Question: I have an HTML page (OK, ASP.NET) with a <URL> control.
'''
<asp:GridView ID="DocGrid" ShowFooter="True" AutoGenerateColumns="False" runat="server" DataKeyNames="doc_id,req_id,doc_name,doc_path" BorderStyle="Solid" BorderWidth="1px" BorderColor="Silver" Width="500px" BackColor="White">
<Columns>
<asp:TemplateField HeaderStyle-HorizontalAlign="Left" HeaderText="Document">
<ItemTemplate>
<asp:HyperLink ID="HyperLink1" Text='<%# Bind("doc_name") %>' NavigateUrl='<%# Bind("doc_path") %>' Target="_blank" runat="server"></asp:HyperLink>
</ItemTemplate>
<FooterTemplate>
<asp:FileUpload ID="fuFooter" runat="server" Width="350px" />
</FooterTemplate>
</asp:TemplateField>
</Columns>
</asp:GridView>
'''
That isn't all of the HTML, but it should be everything needed to understand the question.
In VB code behind, the uploaded files are correctly saved using this bit of code:
'''
Dim fuFooter As FileUpload = CType(DocGrid.FooterRow.FindControl("fuFooter"), FileUpload)
If (fuFooter.HasFile) Then
Dim uploadDir As String = Server.MapPath(VIRTUAL_REC_DOCS)
If Not String.IsNullOrEmpty(uploadDir) Then
Dim item As New ReqDoc()
item.doc_name = fuFooter.FileName
item.doc_path = uploadDir & fuFooter.FileName
fuFooter.SaveAs(item.doc_path)
item.req_id = Request.QueryString("Req_id")
DocReqManager.insertReqDoc(item)
bindDocGridgrid()
End If
Else
lblMessage.Text = "No file attached."
End If
'''
The files do, in fact, upload to my 'VIRTUAL_REC_DOCS' folder and saves to the database.
After data binding, the items display in the form's HyperLink control.

For whatever reason, clicking the HyperLink does open the item.
Is there a problem with the way the NavigateUrl is displaying the path or is something else going on?
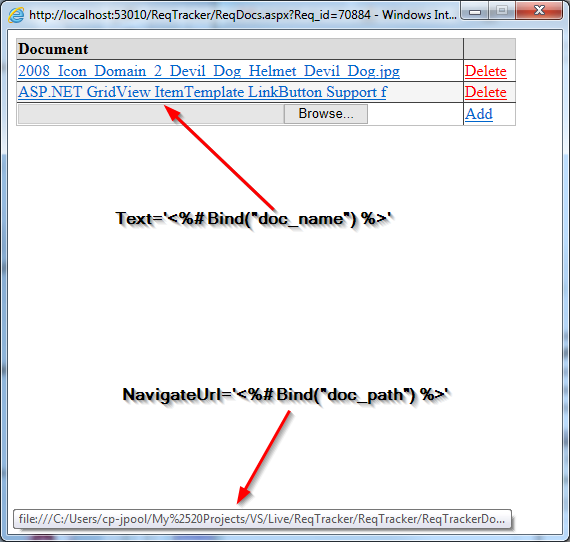
Answer: You're using a physical path but you need to use the file Url. 'NavigateUrl' should be something like
'''
NavigateUrl='<%# YourPageClassName.VIRTUAL_REC_DOCS + Bind("doc_name") %>'
'''
Where 'YourPageClassName' is the name of your page class.